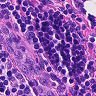
Metastatic tissue present: no